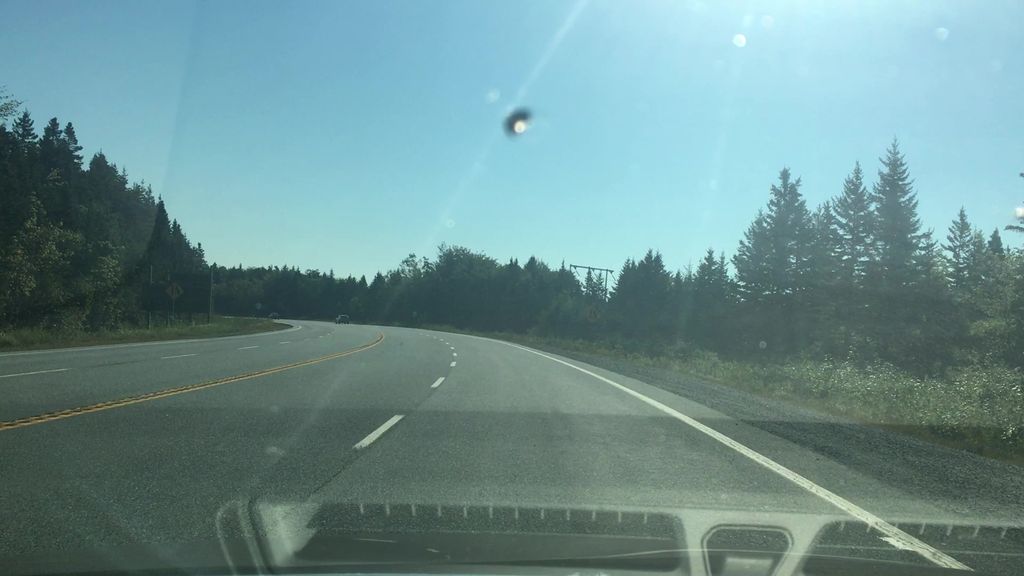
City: halifax